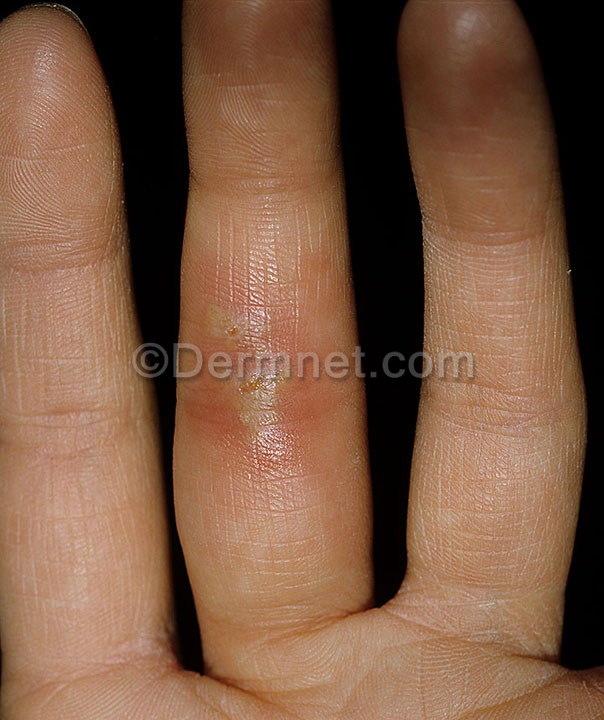
Disease: Warts Molluscum and other Viral Infections